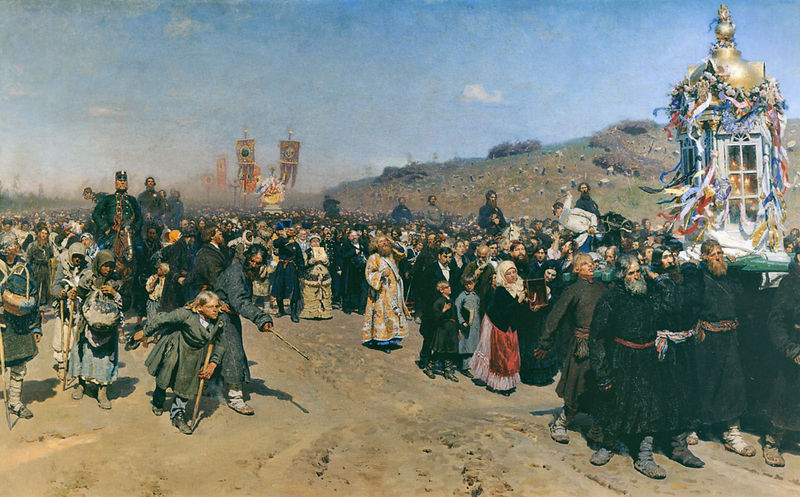
Titel: Kreuzprozession im Gouvernement Kursk
Künstler: Ilja Repin
Institution: Moskau, Staatliche Tretjakow Galerie
Schlagwörter: berg, blau, gemälde, himmel, mann, menschen, sand, braun, kleider, männer, schwarz, malerei, alt, bart, arme, feld, hügel, gewand, gold, kind, kinder, reiter, stock, fahnen, fahne, russland, wüste, zug, soldaten, militär, schläge, soldat, stöcke, volk, armee, pope, gefangene, monstranz, priester, bettler, geistliche, heiliger, mönche, prozession, träger, reliquie, manschen, heiligenbild, prügel, krücke, orthodox, kirchenväter, popen, fahnen#, fahnenprozession